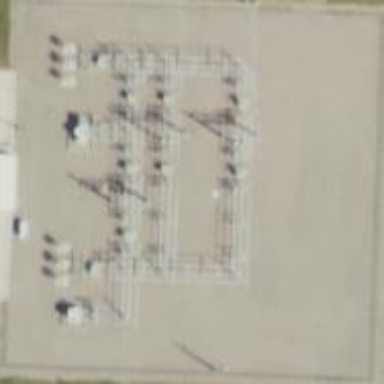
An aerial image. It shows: There is distribution substation enclosed by fence.